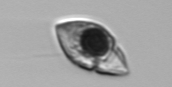
Label: Amphidinium